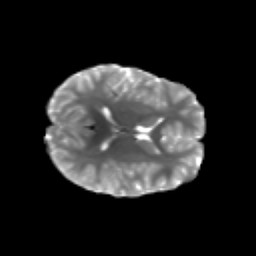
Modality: T2w
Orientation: axial
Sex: female
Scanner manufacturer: siemens
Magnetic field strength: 3 T
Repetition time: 5 s
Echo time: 0.071 s